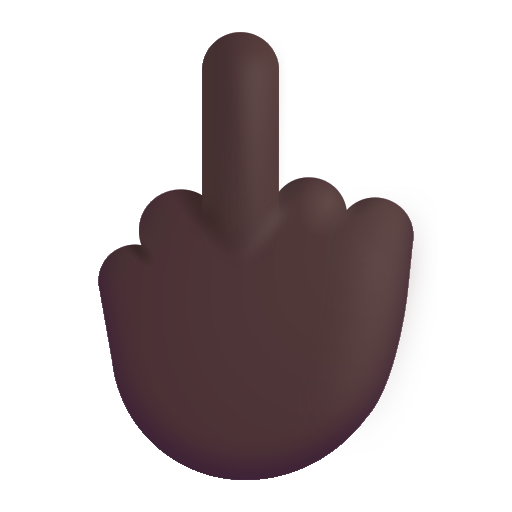
middle finger color dark